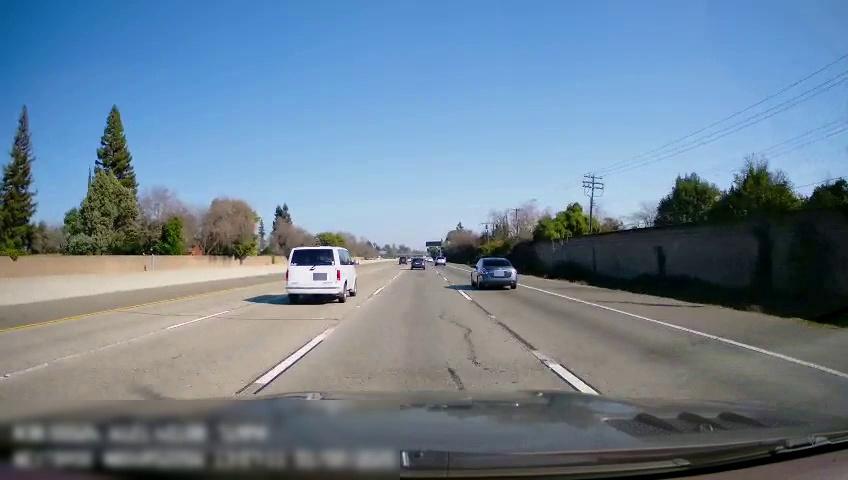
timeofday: Day
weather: Sunny
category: Drivable Space
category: Vehicles | Van
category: Vehicles | Car
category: Vehicles | Car
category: Vehicles | SUV
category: Lanes | Current Lane
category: Lanes | Alternate Lane
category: Lanes | Alternate Lane
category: Lanes | Alternate Lane
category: Lanes | Alternate Lane
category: Lanes | Alternate Lane